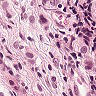
Metastatic tissue present: yes